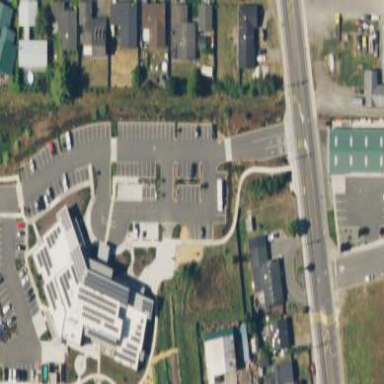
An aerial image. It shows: Healthcare clinic.